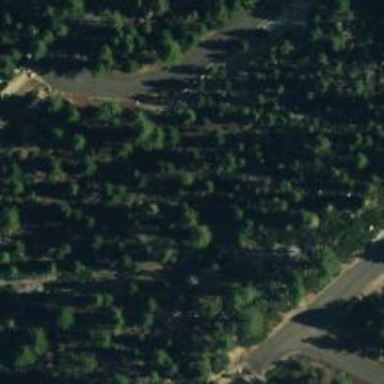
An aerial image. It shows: Evergreen forest with needle-leaved trees.